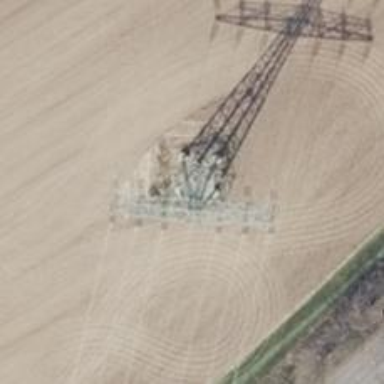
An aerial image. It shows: Power line in the image.